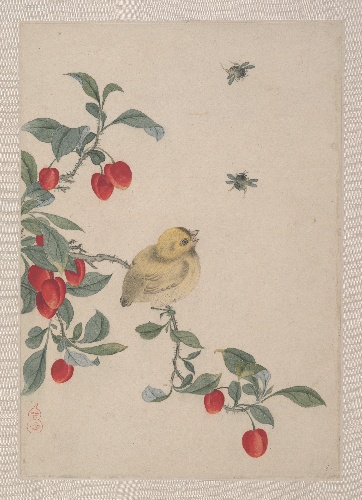
Artist: Yi Zhai
Date: 19th century
Object type: Album
Classification: Paintings
Medium: Album of seven leaves; ink and color on paper
Culture: China
Period: Qing dynasty (1644–1911)
Dimensions: H. 11 13/16 in. (30 cm)
Department: Asian Art
Credit line: Gift of Mrs. Henry J. Bernheim, 1945
Accession year: 1945
Repository: Metropolitan Museum of Art, New York, NY
Tags: Birds|Insects|Flowers